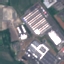
Land use / land cover: Industrial